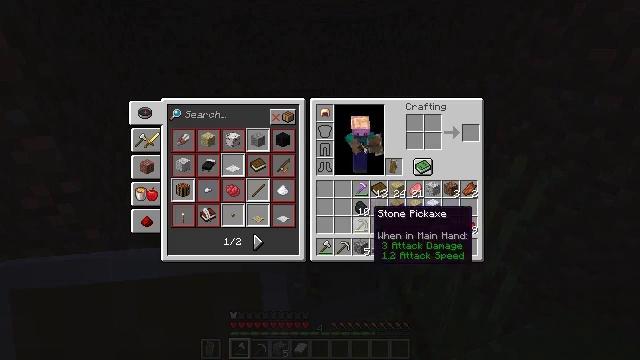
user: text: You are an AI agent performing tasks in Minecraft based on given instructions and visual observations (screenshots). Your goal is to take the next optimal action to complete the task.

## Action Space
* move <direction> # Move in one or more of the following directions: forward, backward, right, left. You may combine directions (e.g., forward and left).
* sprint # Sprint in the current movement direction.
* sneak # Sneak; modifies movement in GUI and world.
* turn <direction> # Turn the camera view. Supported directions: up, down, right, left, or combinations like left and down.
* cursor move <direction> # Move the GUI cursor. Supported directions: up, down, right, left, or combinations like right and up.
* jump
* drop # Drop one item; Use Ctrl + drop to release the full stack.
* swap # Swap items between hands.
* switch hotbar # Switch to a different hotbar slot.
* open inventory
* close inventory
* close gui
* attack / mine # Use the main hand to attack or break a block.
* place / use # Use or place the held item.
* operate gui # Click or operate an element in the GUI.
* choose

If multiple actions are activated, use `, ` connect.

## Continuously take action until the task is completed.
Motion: motion action
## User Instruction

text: Remove an oak sapling from the inventory.
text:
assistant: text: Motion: sprint